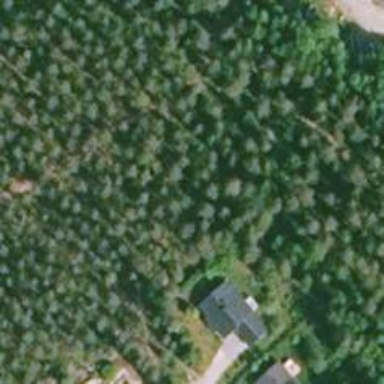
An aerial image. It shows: Path.